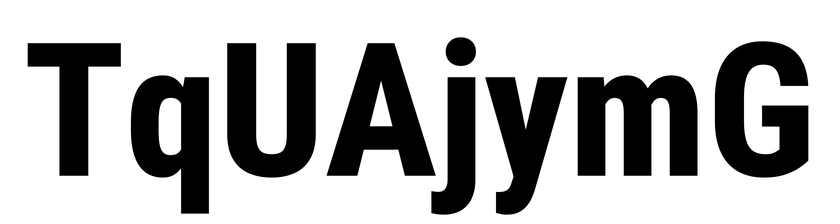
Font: Roboto_Condensed_ExtraBold